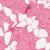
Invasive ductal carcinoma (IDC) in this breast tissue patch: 0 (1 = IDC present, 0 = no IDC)